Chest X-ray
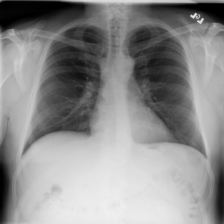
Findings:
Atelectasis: negative
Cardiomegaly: negative
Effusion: negative
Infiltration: negative
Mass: negative
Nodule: negative
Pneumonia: negative
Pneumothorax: negative
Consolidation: negative
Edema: negative
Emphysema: negative
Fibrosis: negative
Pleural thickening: negative
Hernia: negative